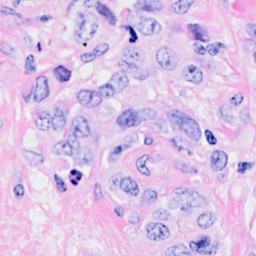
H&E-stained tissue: Breast